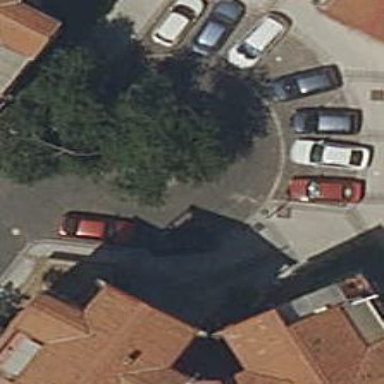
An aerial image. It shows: Mini roundabout on the road.